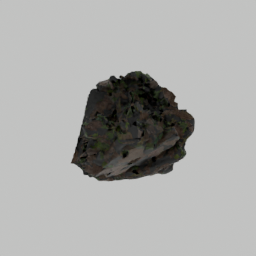
Label: nature